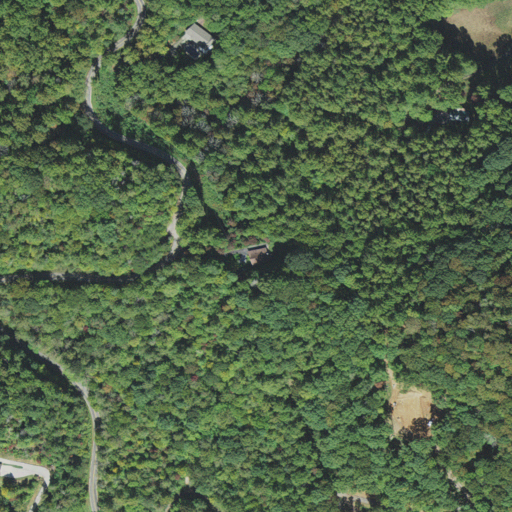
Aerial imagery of gap in North Carolina named Mack Gap containing deciduous forest, mixed forest, open development, grassland, and shrub